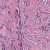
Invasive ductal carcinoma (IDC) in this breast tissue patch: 1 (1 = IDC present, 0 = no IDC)